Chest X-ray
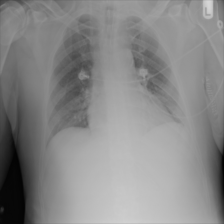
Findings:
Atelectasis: negative
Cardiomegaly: negative
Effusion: negative
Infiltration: negative
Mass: negative
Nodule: negative
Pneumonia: negative
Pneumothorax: negative
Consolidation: negative
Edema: negative
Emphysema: negative
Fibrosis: negative
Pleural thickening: negative
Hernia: negative